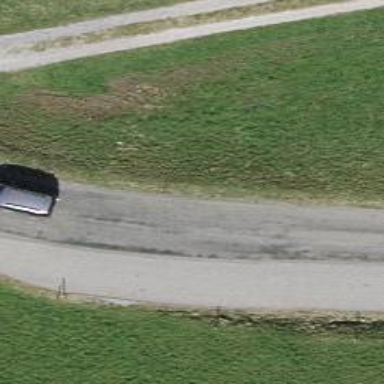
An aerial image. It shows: Passing place on the road.